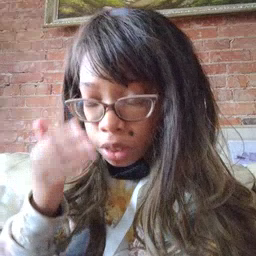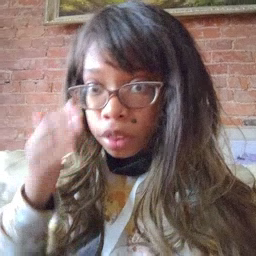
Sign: sleepy